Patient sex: F
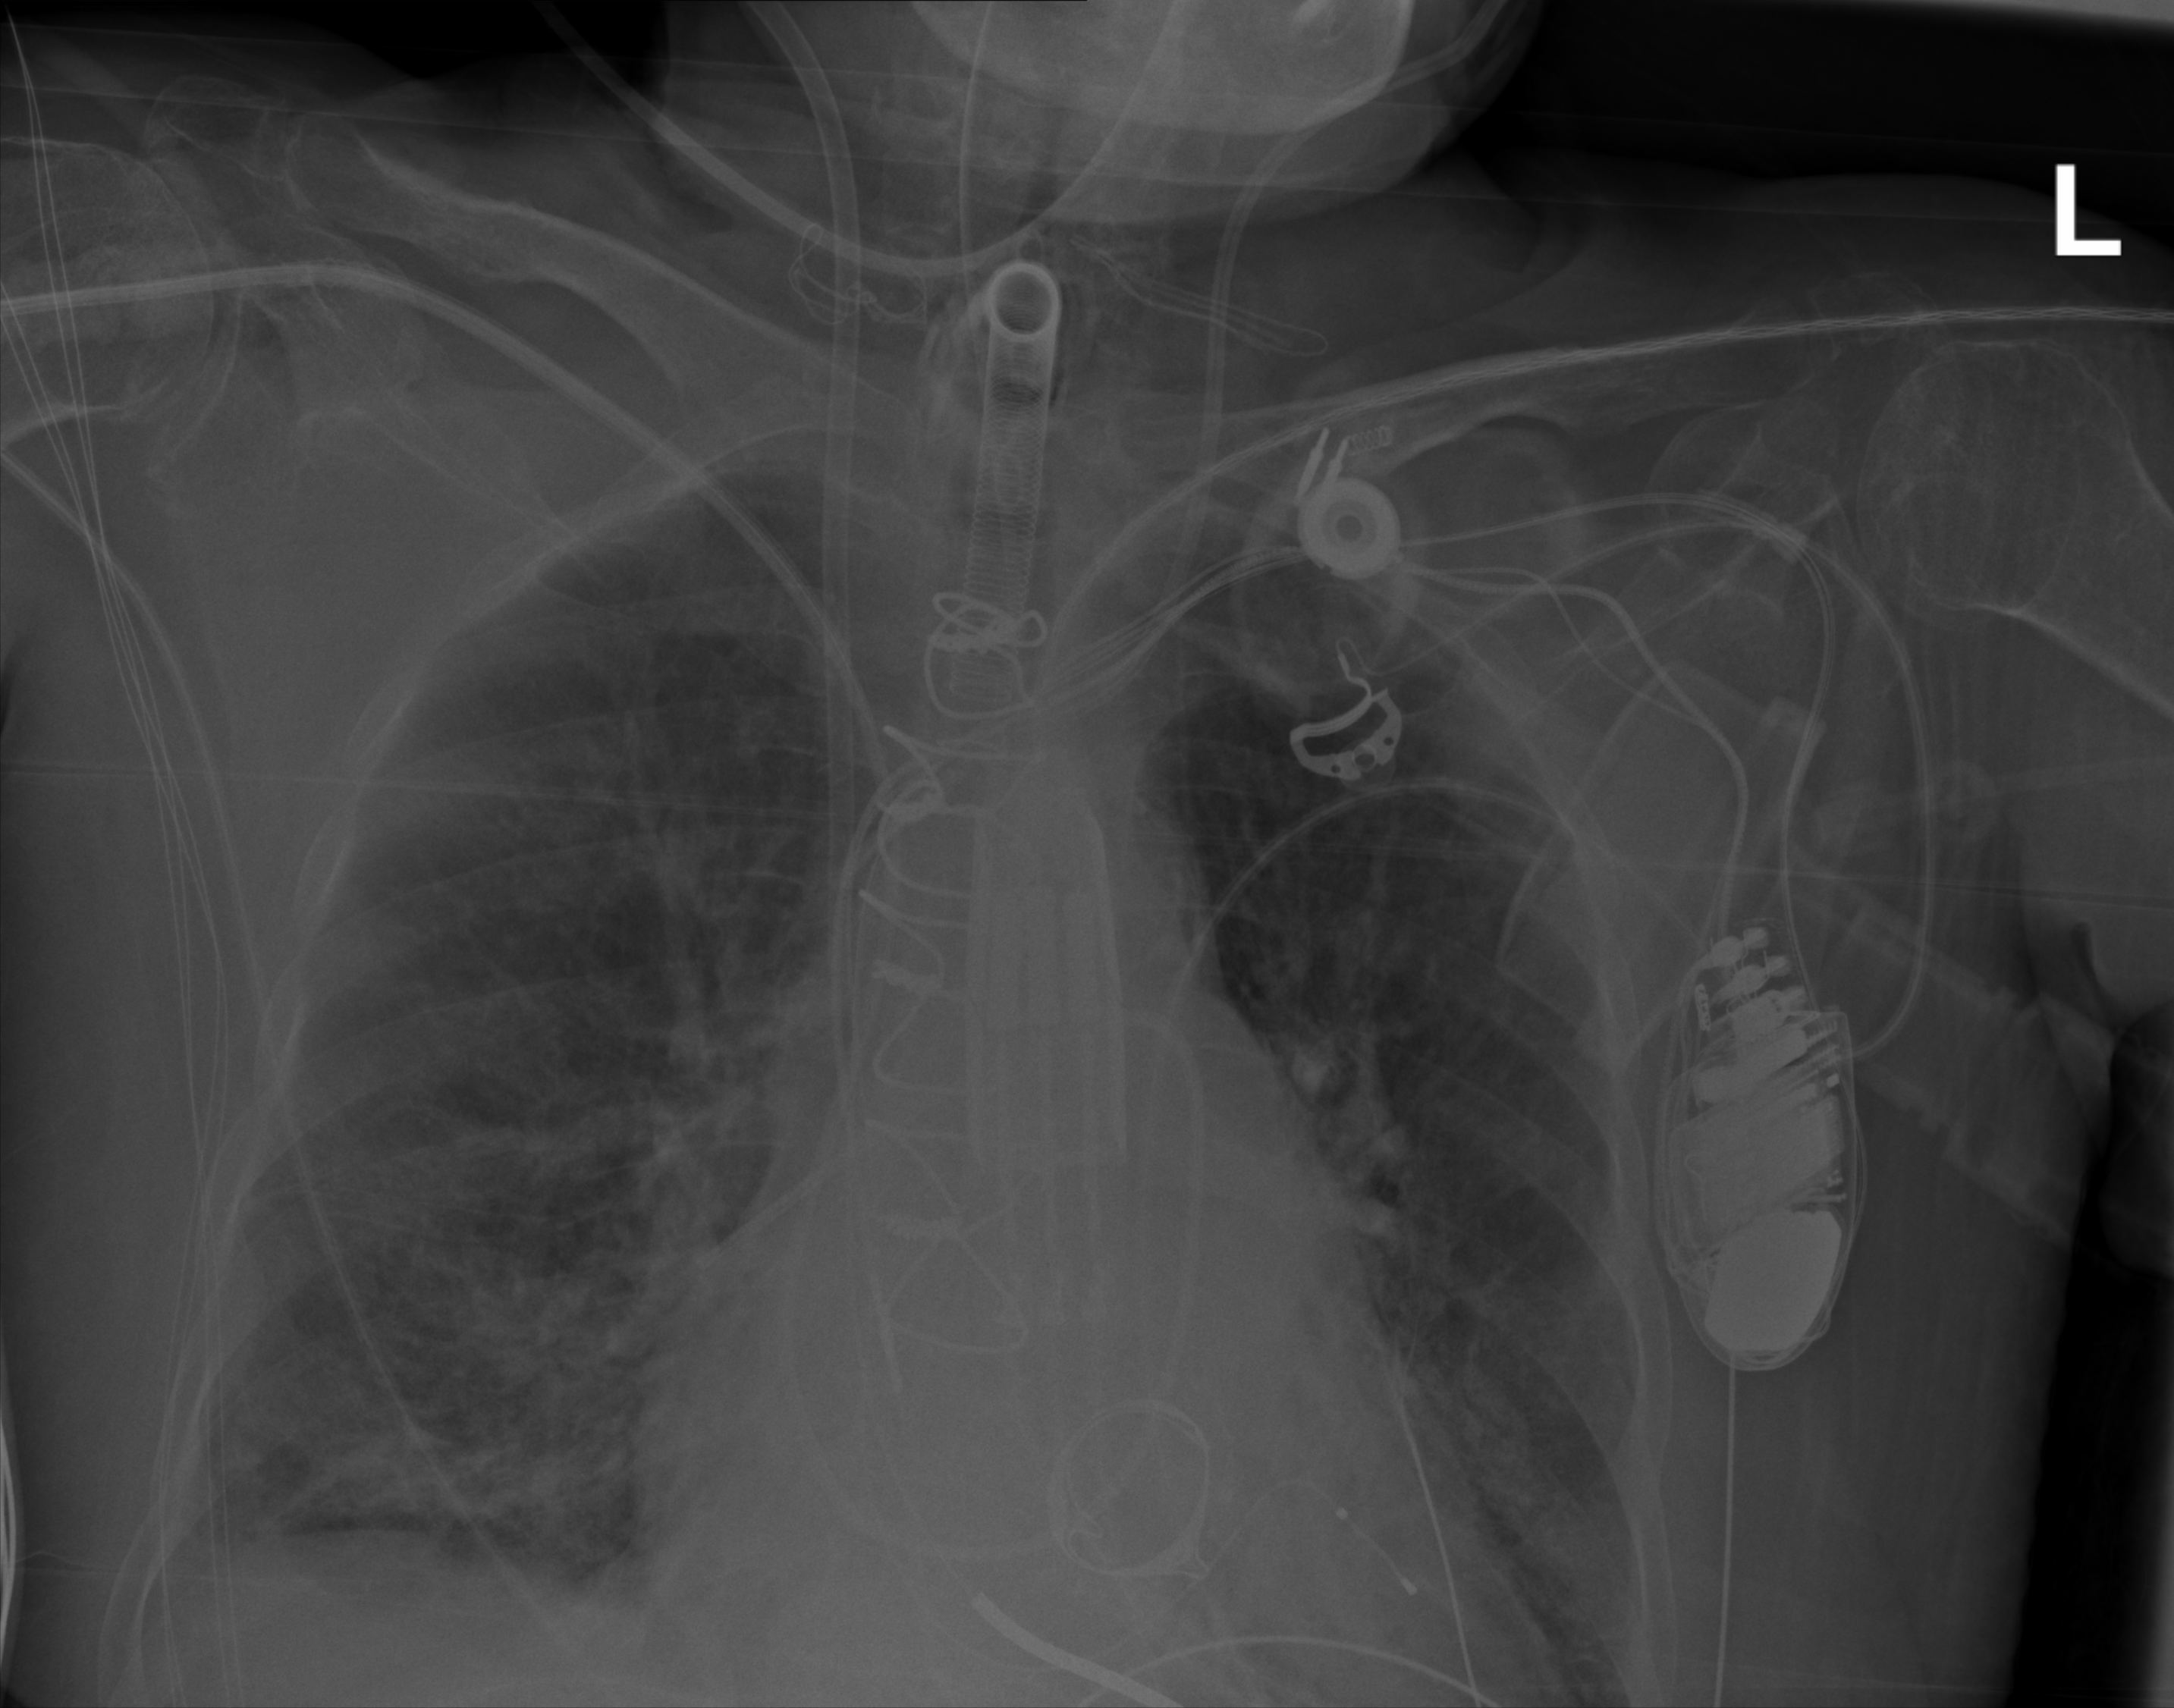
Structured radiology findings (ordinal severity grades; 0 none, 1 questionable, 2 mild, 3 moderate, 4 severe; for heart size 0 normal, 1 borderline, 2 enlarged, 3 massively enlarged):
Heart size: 2
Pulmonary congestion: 2
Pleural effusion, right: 0
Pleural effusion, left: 0
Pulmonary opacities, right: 3
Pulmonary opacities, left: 2
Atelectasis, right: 3
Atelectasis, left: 2